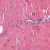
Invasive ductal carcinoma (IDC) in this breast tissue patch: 0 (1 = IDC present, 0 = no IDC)